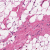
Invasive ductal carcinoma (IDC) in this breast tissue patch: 0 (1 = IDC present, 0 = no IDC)